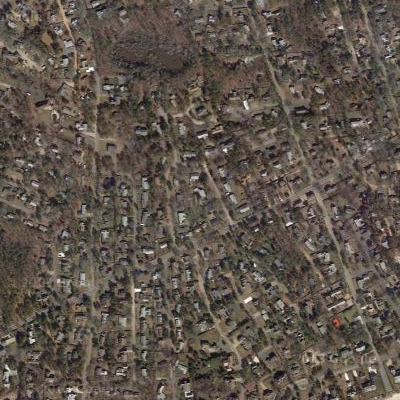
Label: fResident